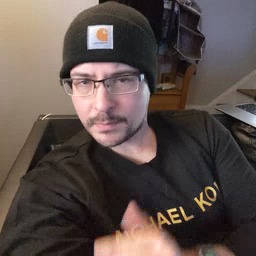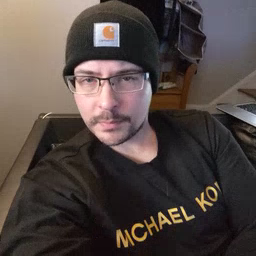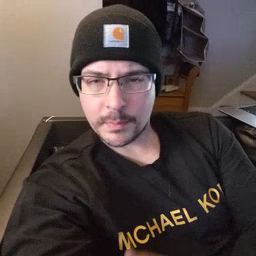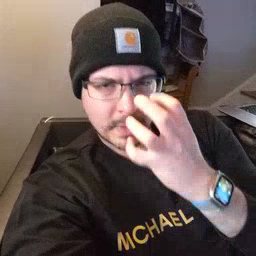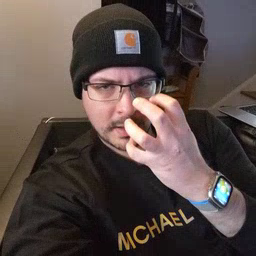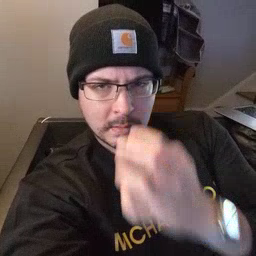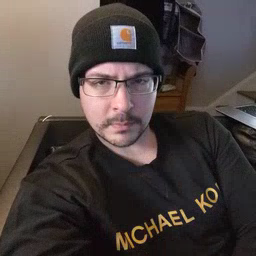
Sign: mad